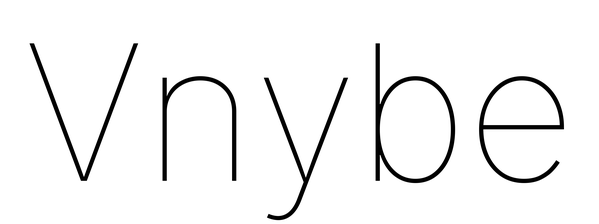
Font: Inter_Thin